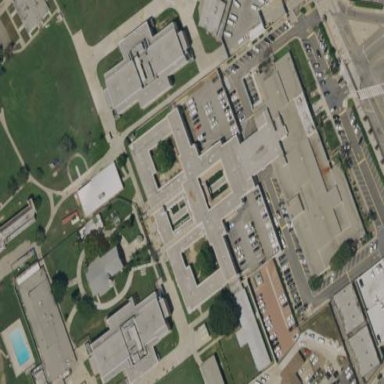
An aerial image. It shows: Prison.